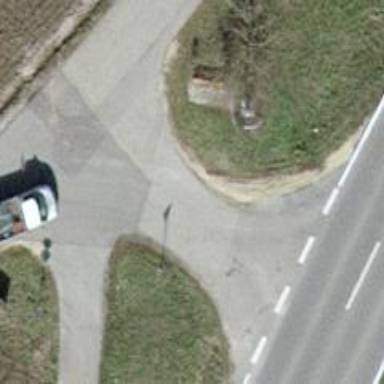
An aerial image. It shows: Wayside cross with historic significance.